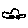
Label: car